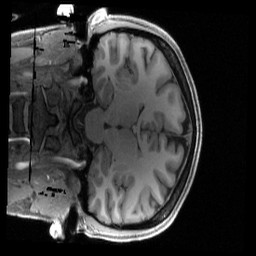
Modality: T1w
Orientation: coronal
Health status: healthy
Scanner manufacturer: siemens
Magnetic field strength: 3 T
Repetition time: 2.4 s
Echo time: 0.00222 s